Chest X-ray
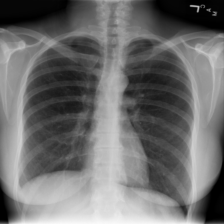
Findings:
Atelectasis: negative
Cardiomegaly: negative
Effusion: negative
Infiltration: negative
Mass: negative
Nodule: negative
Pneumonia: negative
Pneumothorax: negative
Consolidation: negative
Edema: negative
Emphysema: negative
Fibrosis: negative
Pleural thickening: negative
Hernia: negative